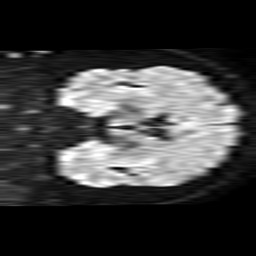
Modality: TRACE
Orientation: coronal
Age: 78
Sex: male
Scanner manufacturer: philips
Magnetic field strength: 1.5 T
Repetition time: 3.839 s
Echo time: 0.09719 s